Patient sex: M
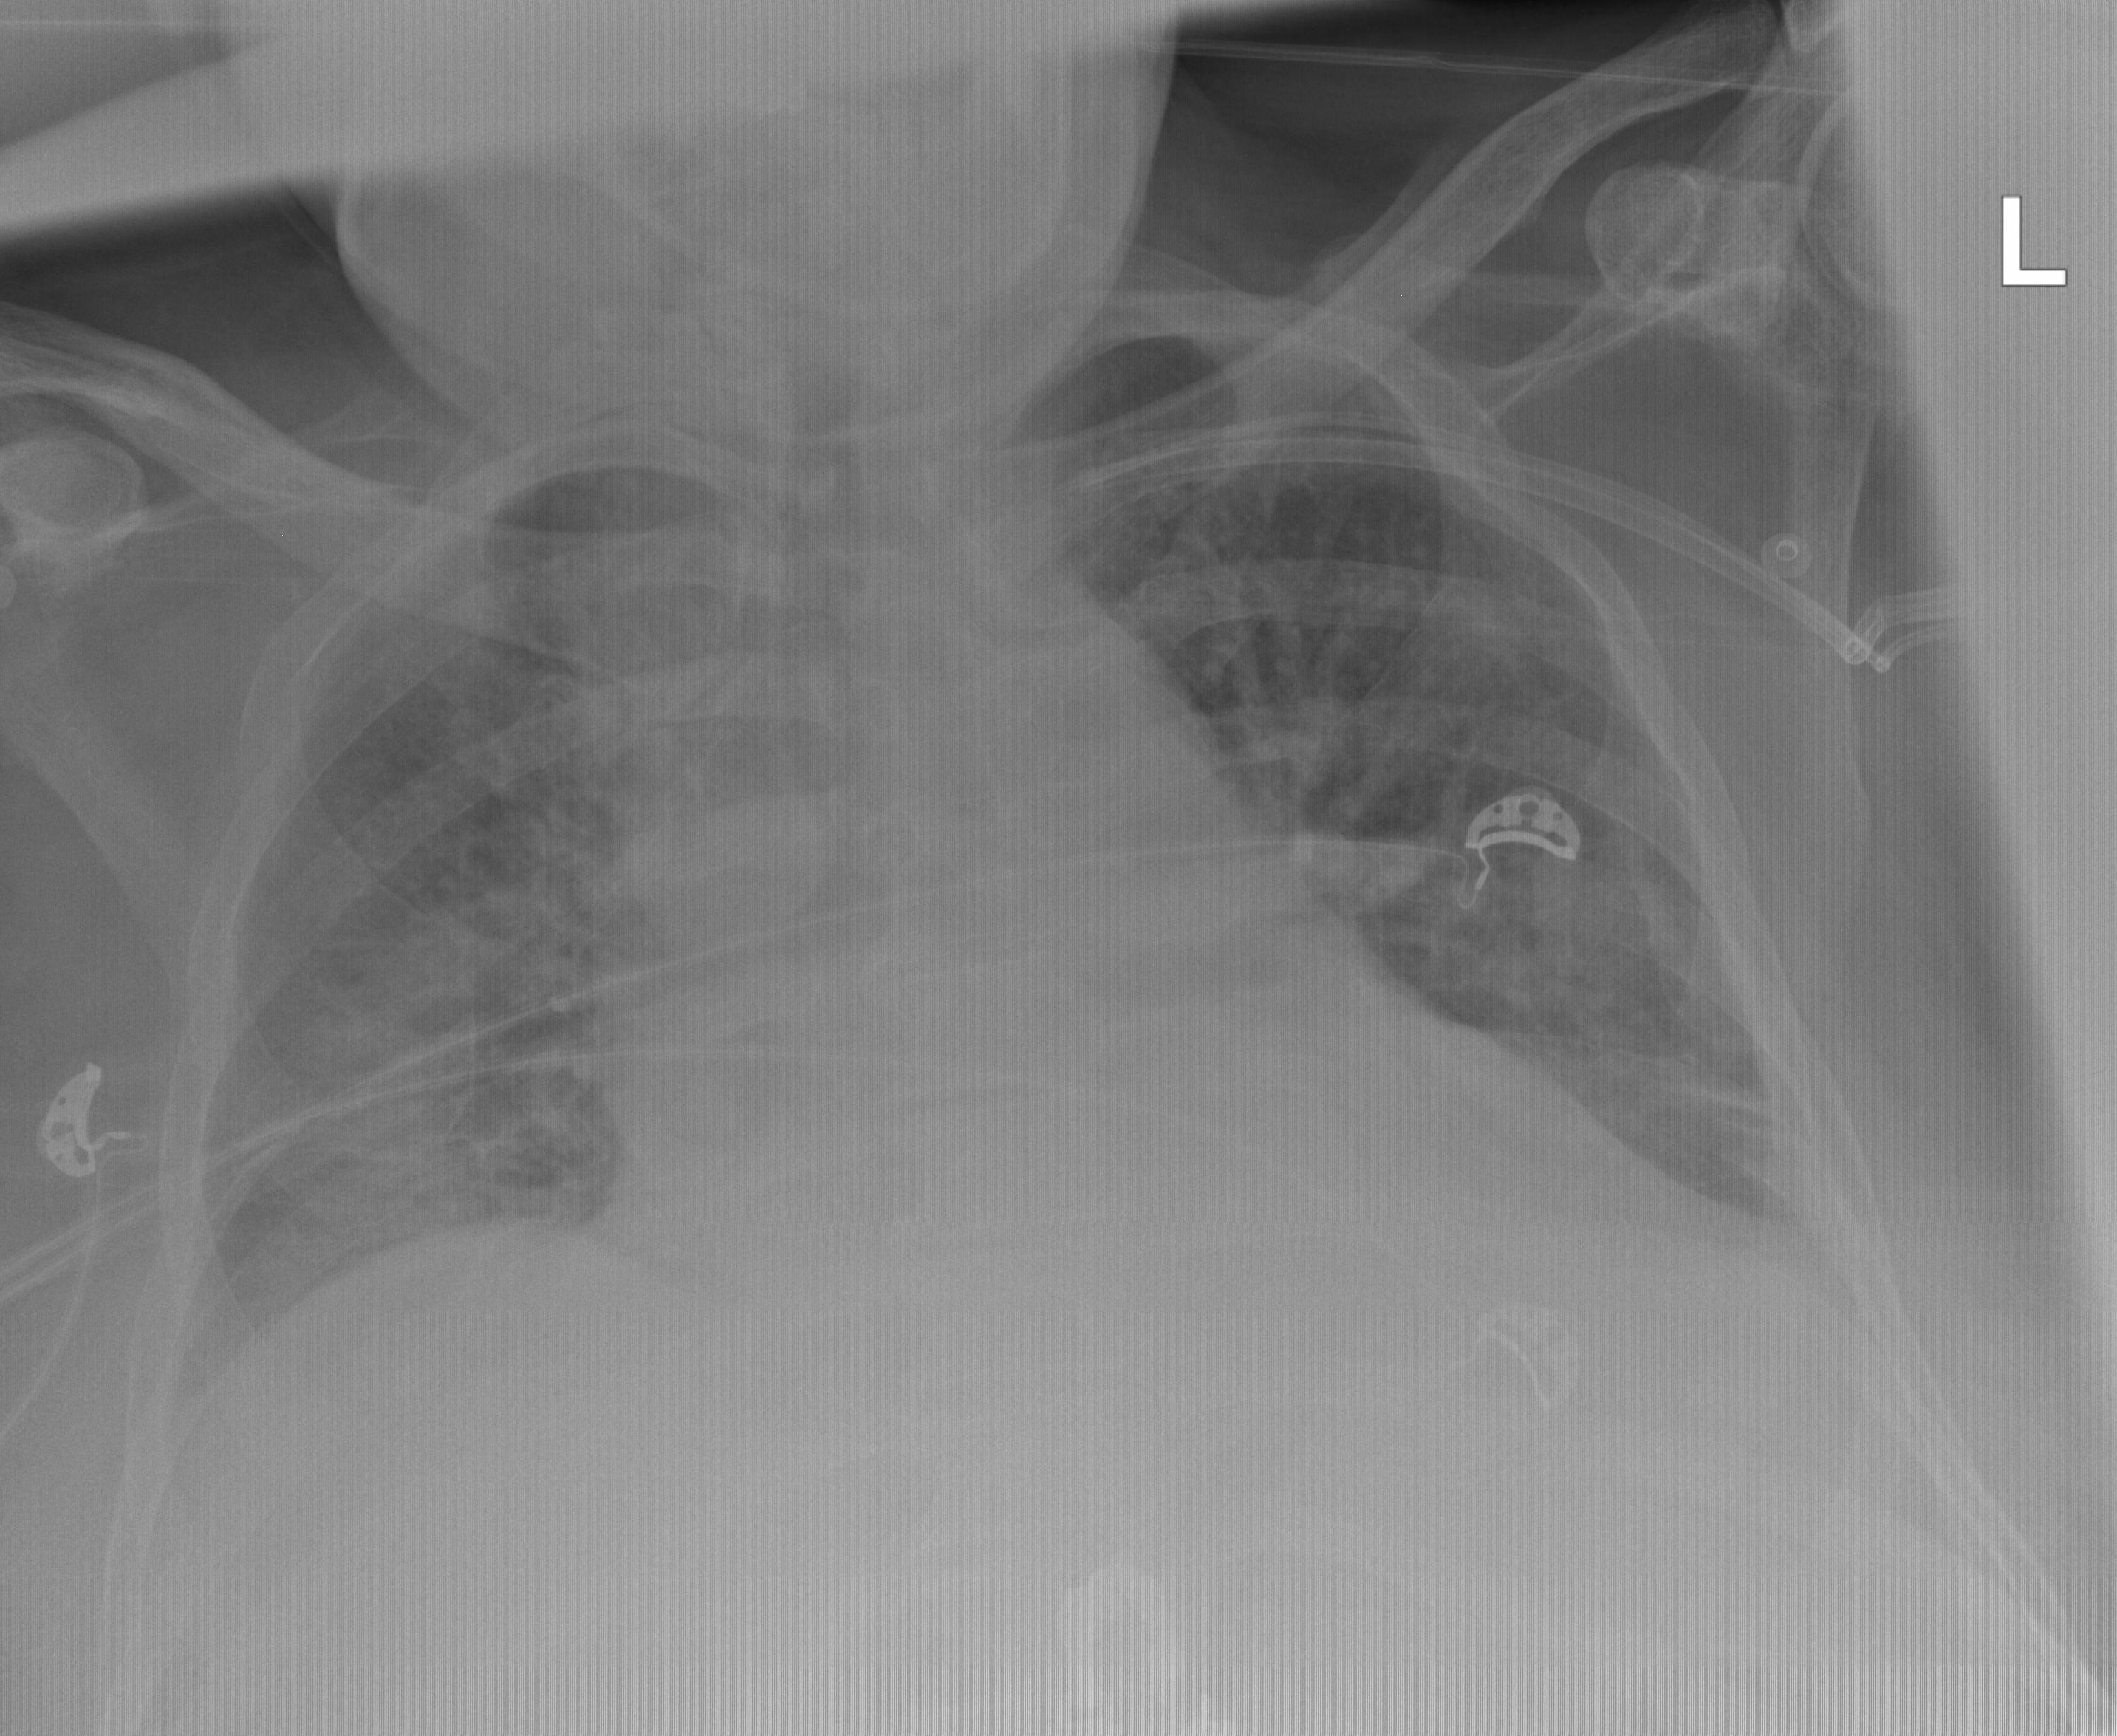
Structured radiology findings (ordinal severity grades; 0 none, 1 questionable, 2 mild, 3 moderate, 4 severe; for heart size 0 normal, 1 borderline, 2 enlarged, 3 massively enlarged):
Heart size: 2
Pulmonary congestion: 2
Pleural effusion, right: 2
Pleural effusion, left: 2
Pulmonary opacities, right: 0
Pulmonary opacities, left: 0
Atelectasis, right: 2
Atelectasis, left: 2